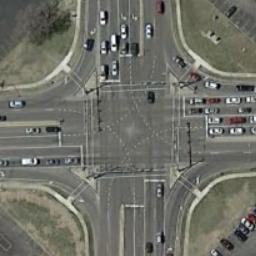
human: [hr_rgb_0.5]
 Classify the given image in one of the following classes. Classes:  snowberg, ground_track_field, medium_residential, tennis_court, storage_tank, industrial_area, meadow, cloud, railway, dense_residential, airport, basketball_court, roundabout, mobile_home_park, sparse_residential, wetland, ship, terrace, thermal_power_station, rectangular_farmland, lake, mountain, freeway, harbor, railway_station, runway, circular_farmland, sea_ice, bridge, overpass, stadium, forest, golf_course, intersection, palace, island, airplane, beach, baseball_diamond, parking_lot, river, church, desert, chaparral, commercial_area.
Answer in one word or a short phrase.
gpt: intersection